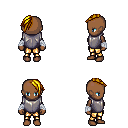
a pixel art fantasy rpg character, female body template, human, dark skin, steel chest armor, gold greaves, blonde long mohawk hairstyle, white cloth bandages, four views (front, back, left, right), 2x2 character sprite sheet, small pixel art, hard edges, no anti-aliasing